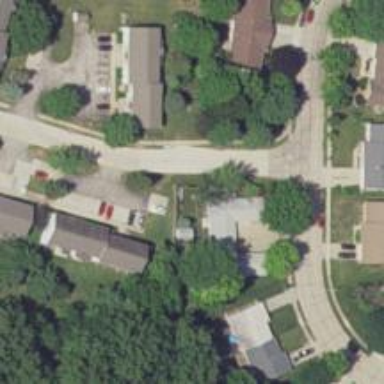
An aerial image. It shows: Residential road with asphalt surface and sidewalk on the left.